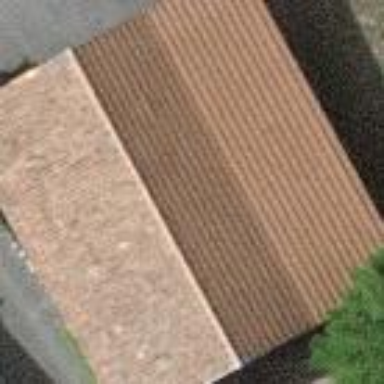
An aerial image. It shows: Garage.